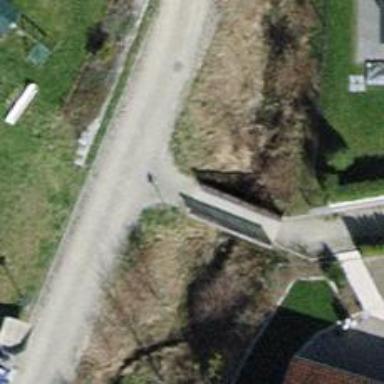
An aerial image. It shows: Compacted footway.